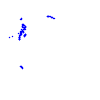
Particle: kaon